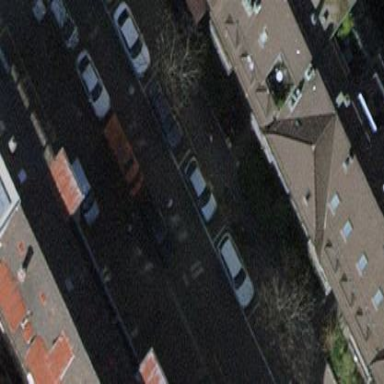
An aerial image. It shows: Parking lane for vehicles.